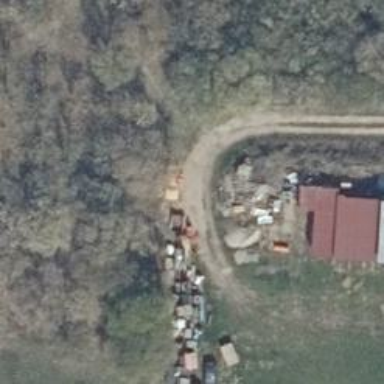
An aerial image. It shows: Driveway.